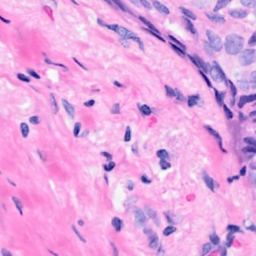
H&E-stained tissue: Breast